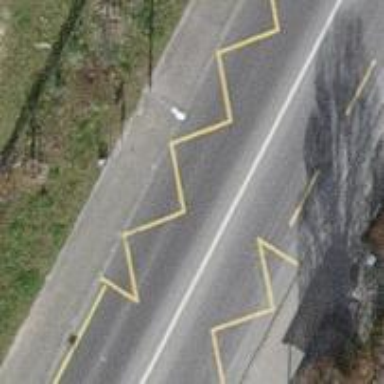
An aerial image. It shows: Bus stop with designated public transport stop position.